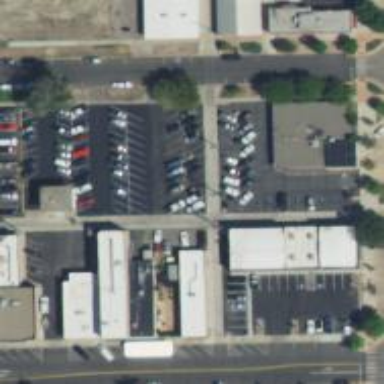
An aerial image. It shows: Parking space.